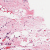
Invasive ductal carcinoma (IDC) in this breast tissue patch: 1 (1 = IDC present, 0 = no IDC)